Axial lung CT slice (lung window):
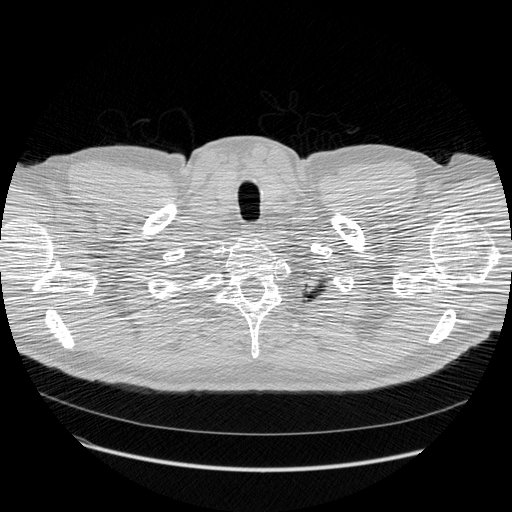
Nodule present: no